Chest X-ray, AP view. Patient: 27 years old, sex M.
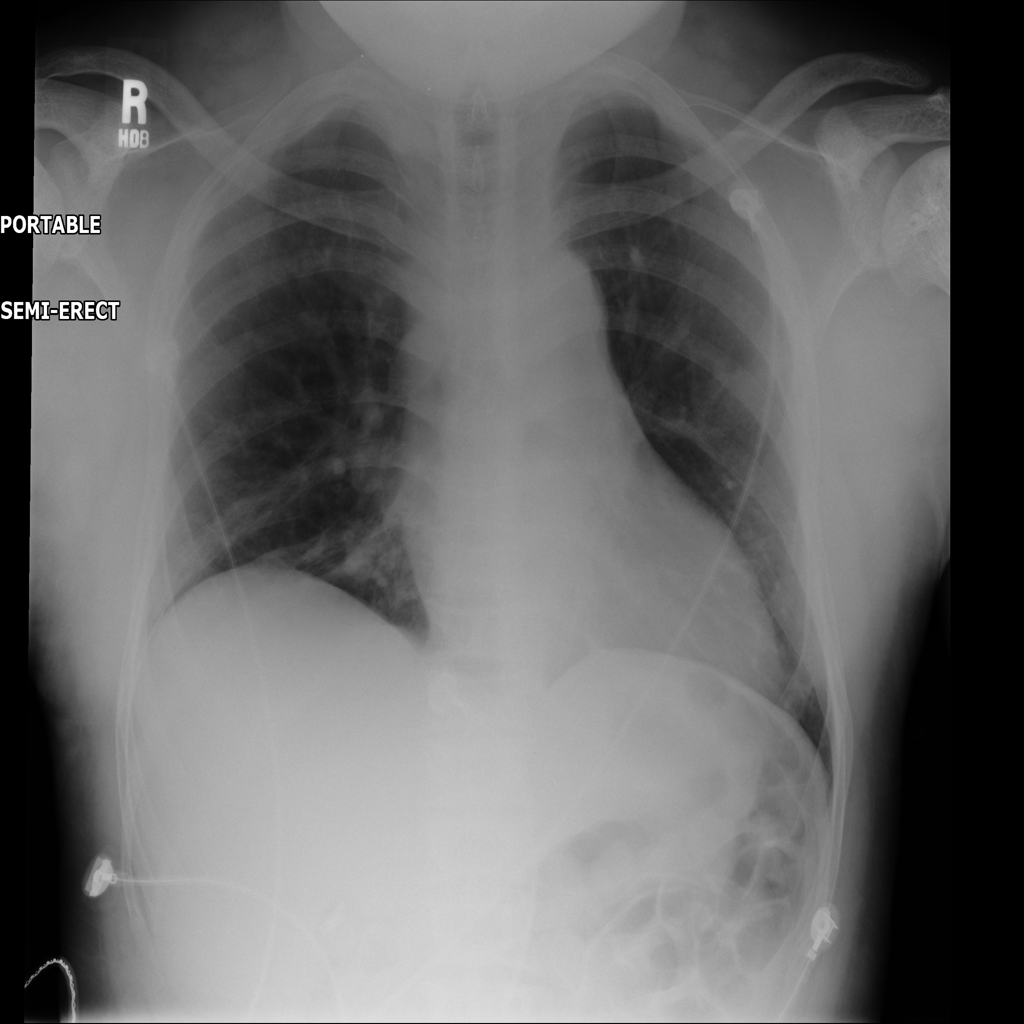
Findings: Atelectasis